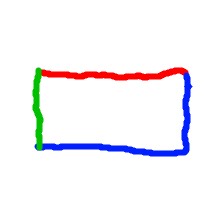
Shape: rectangle